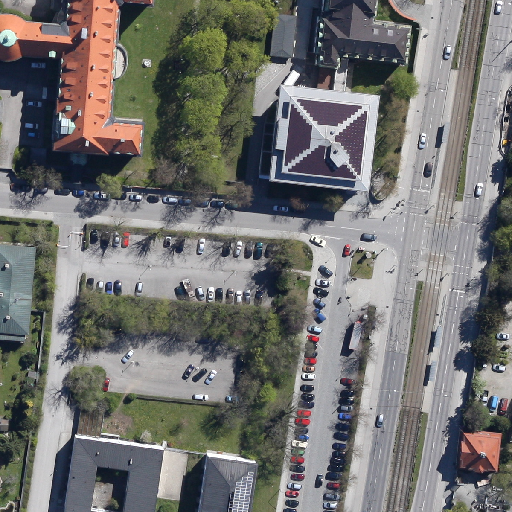
Referring expression: van